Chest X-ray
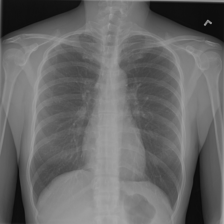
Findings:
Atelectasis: negative
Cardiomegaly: negative
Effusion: negative
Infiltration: negative
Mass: negative
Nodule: negative
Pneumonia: negative
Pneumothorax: negative
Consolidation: positive
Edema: negative
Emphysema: negative
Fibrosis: negative
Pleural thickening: positive
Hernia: negative